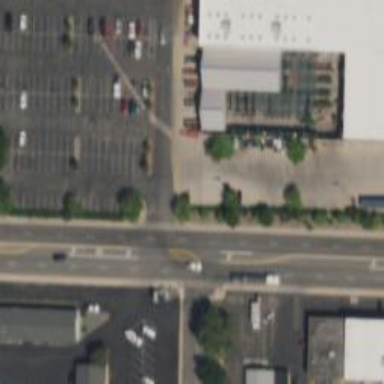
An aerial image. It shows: Secondary road with separate asphalt sidewalk.